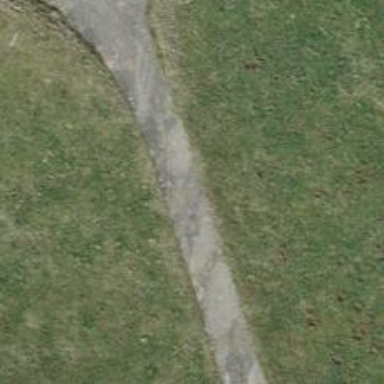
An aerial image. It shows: Well-maintained track road of grade 1.